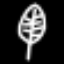
Label: leaf